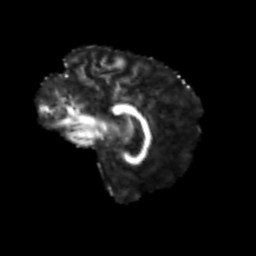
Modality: FA
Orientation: sagittal
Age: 48
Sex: female
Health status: ill
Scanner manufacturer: siemens
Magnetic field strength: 3 T
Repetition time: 8.7 s
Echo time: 0.11 s